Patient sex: M
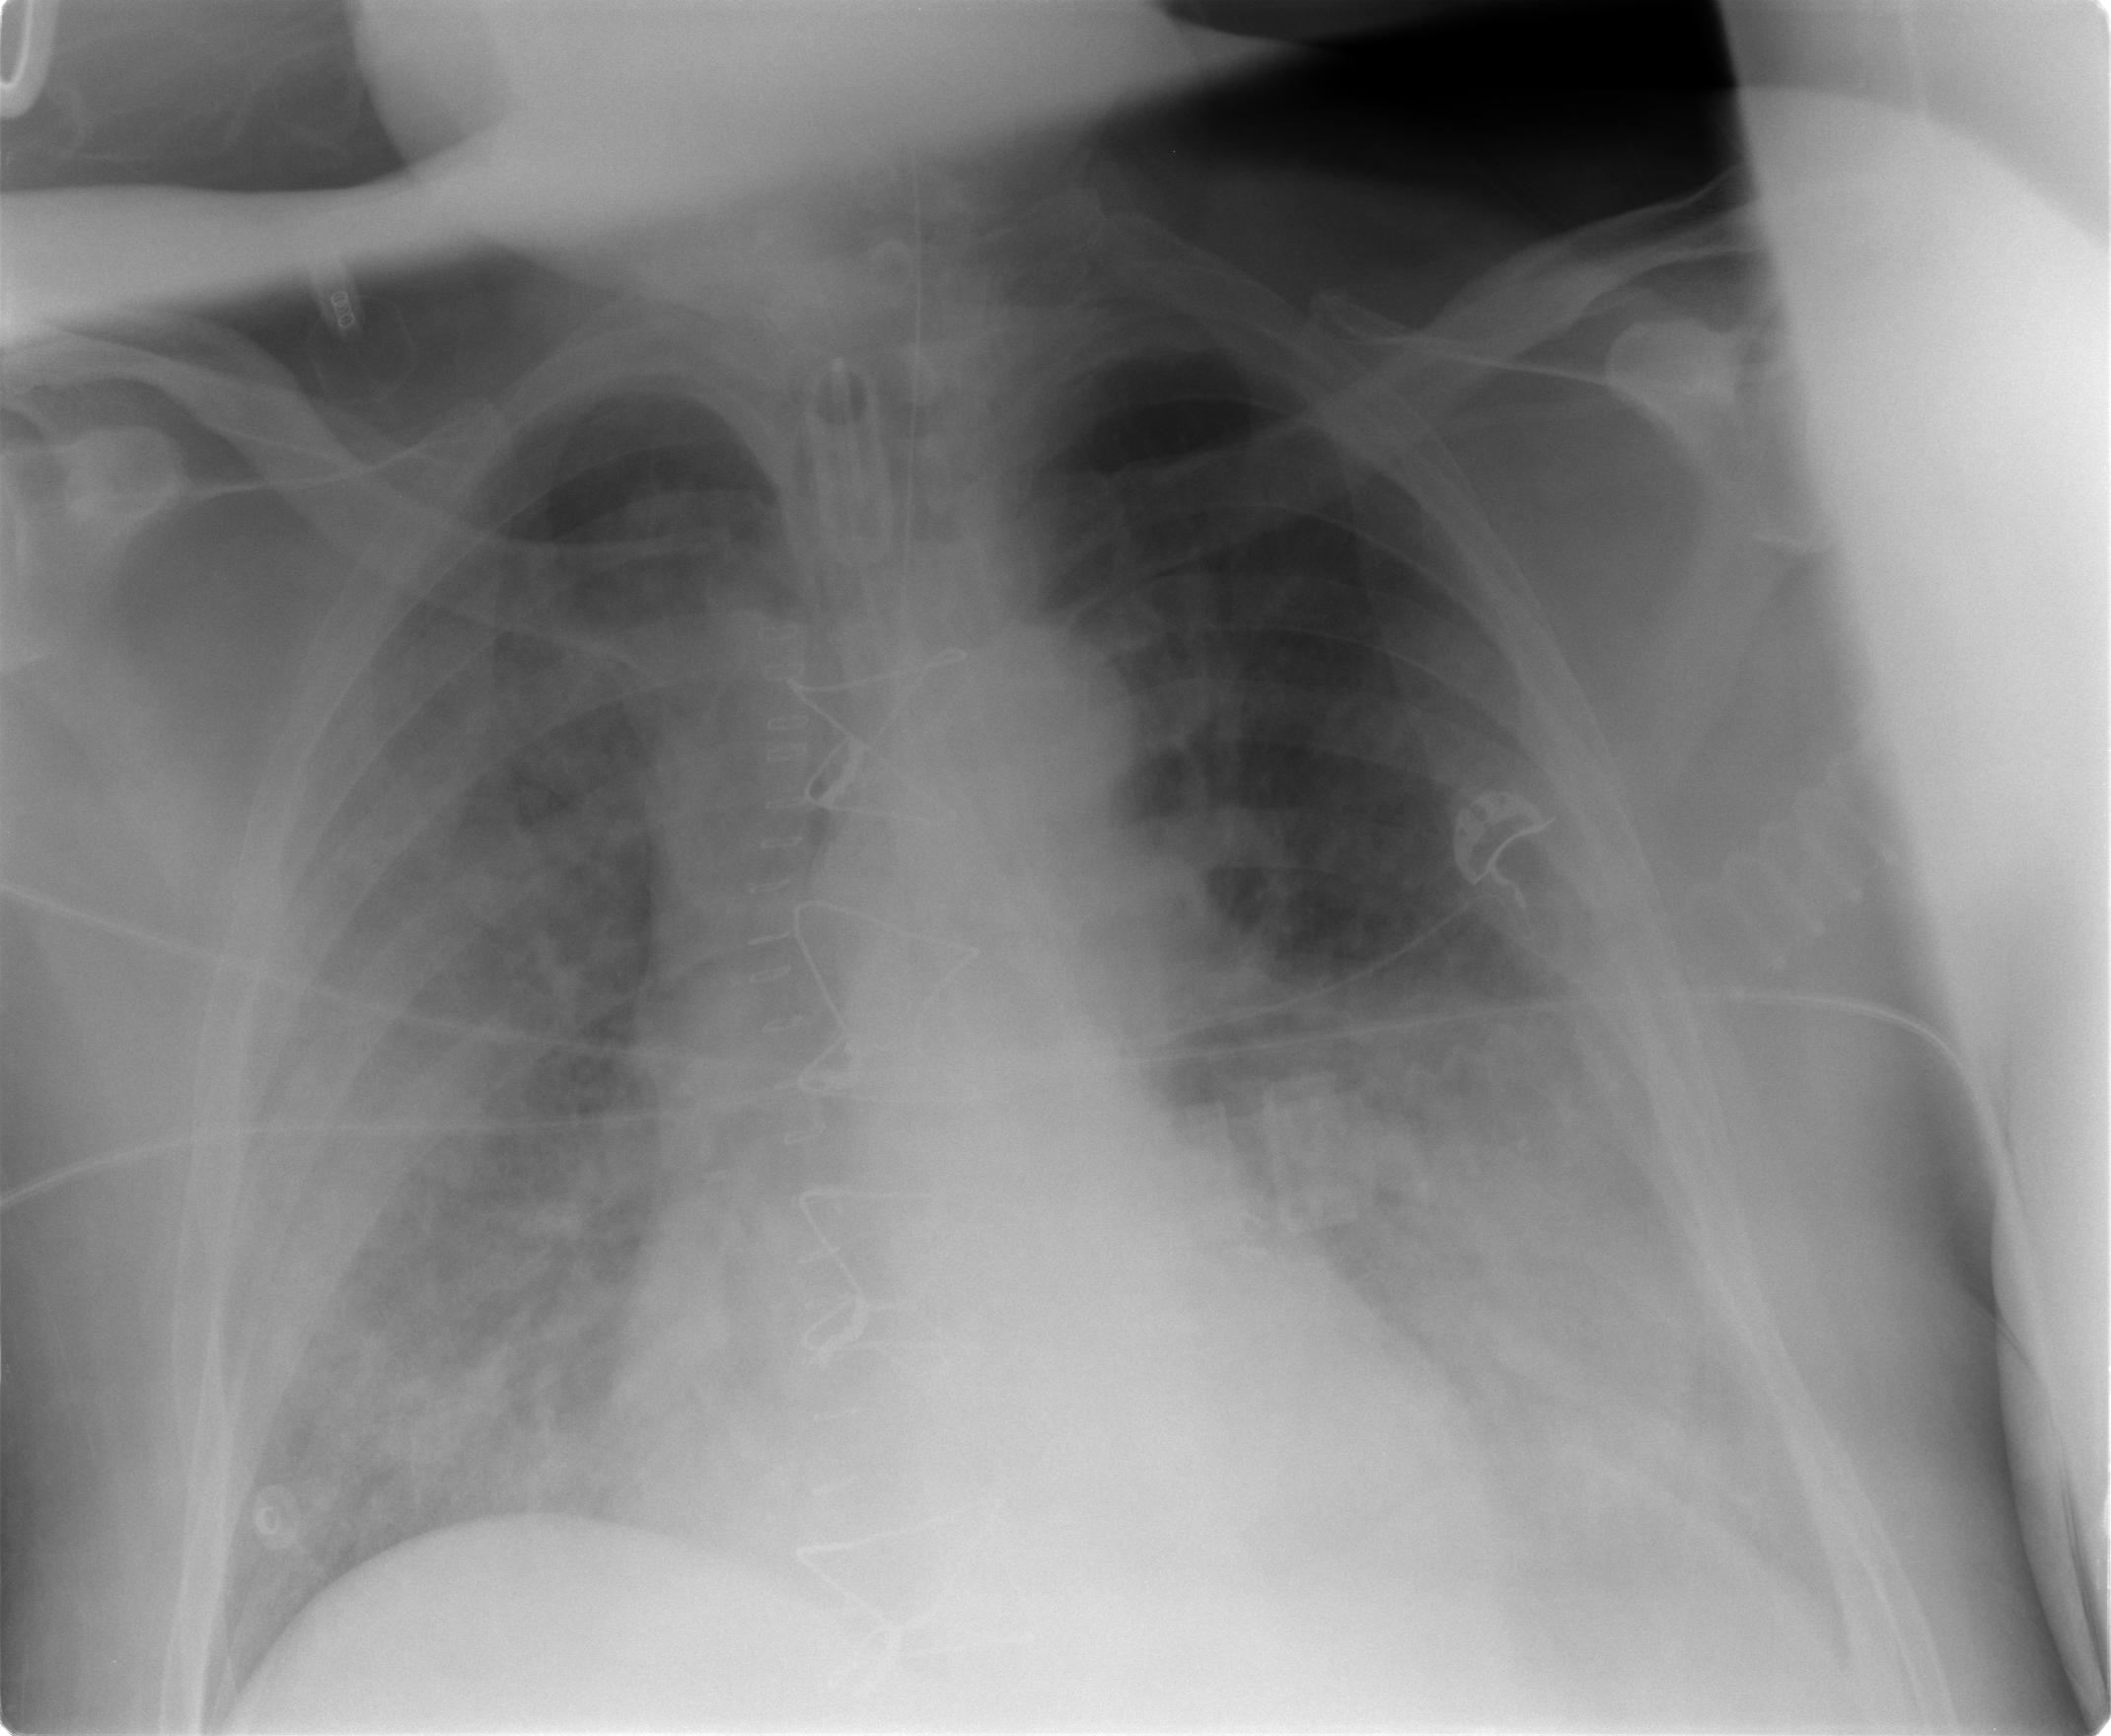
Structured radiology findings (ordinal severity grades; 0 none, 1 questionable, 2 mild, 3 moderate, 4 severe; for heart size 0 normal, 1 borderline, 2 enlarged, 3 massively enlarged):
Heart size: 2
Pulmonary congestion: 3
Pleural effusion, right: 3
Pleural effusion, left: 3
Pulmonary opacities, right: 3
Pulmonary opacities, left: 3
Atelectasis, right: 3
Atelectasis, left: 3